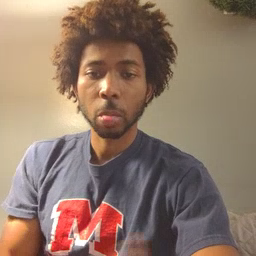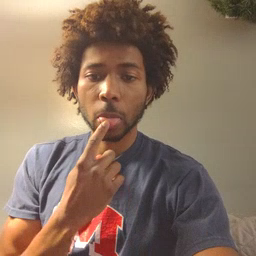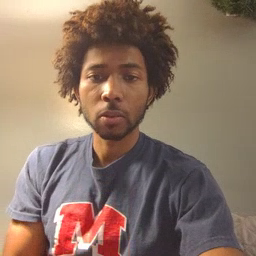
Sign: tongue